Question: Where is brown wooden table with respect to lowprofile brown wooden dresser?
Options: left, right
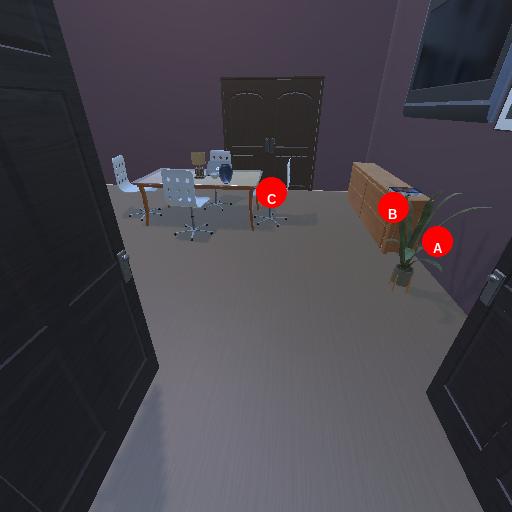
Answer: left